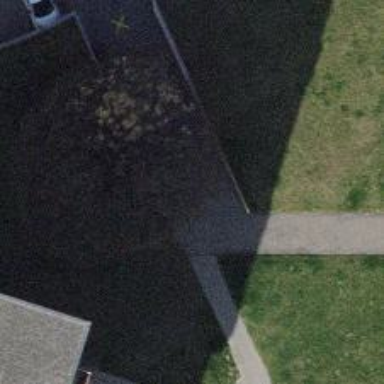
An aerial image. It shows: Road with steps.